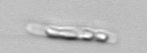
Label: Guinardia_striata